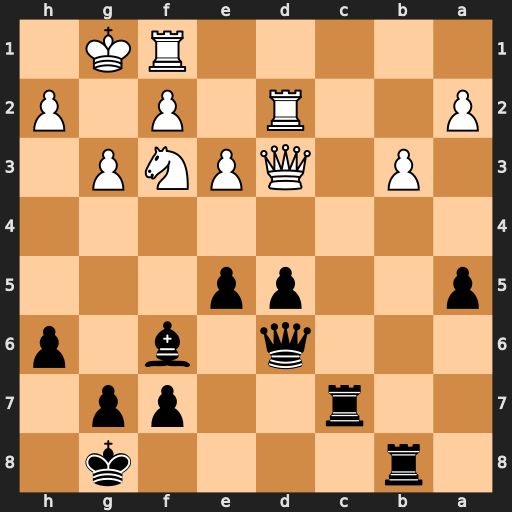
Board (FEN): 1r4k1/2r2pp1/3q1b1p/p2pp3/8/1P1QPNP1/P2R1P1P/5RK1
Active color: b
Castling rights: -
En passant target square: -
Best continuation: e4 Qxd5 Qxd5 Rxd5 exf3